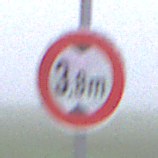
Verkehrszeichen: TatsaechlicheHoehe
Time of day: MorningAfternoon
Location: Outdoor (RoadRail)
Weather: Overcast
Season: NotSpecified
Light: Natural